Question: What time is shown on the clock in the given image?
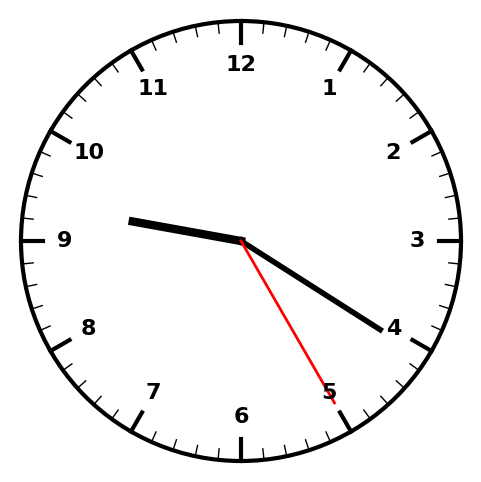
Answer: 09:20:25